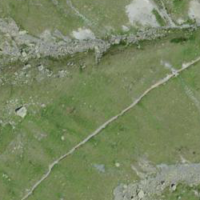
EUNIS habitat code: 31
Species observed at this site:
Marmota marmota